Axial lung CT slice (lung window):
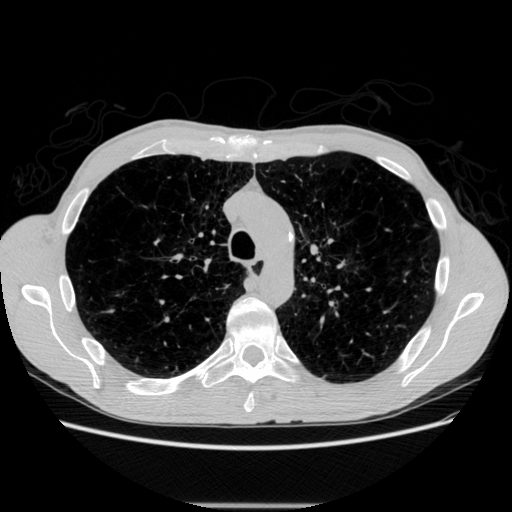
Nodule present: no